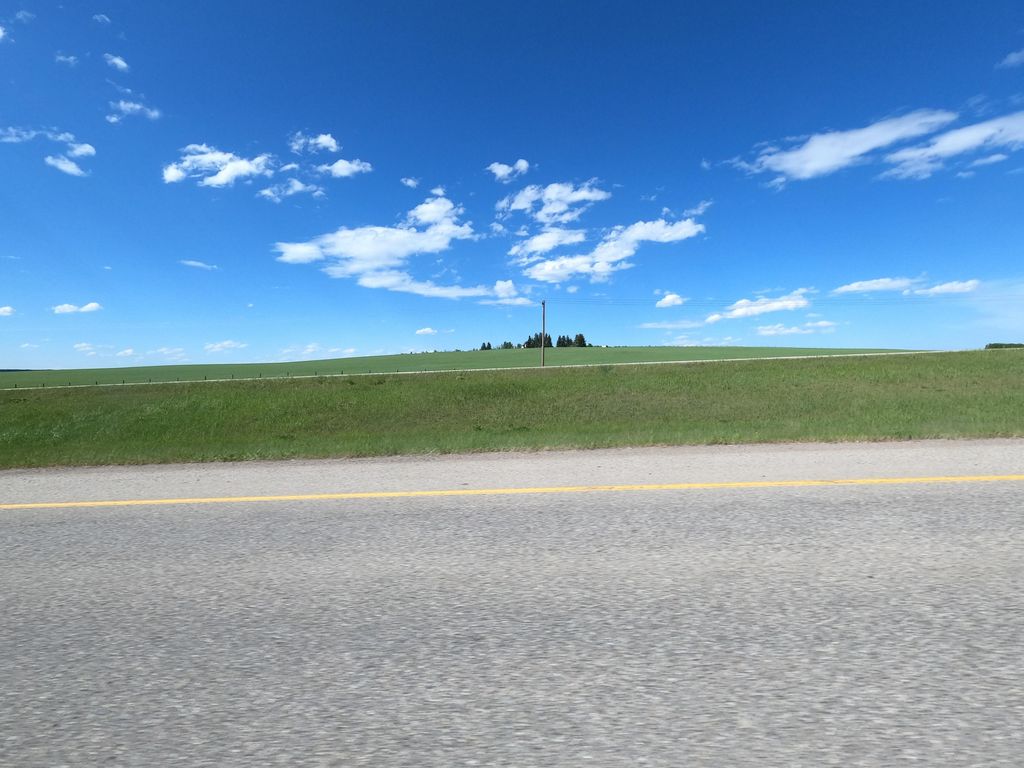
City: calgary